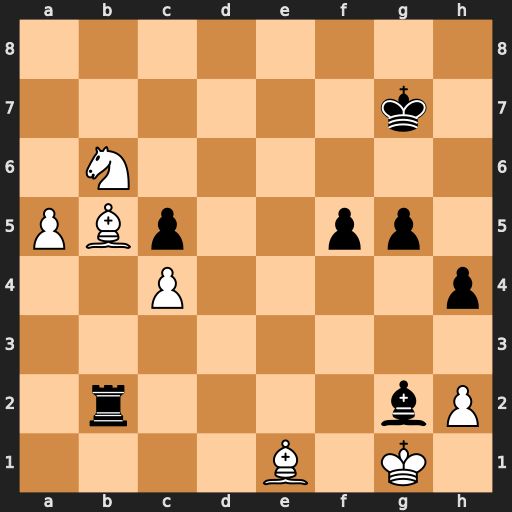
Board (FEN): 8/6k1/1N6/PBp2pp1/2P4p/8/1r4bP/4B1K1
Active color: w
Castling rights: -
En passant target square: -
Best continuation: Bc3+ Kh7 Bxb2